Field crop: maize
Growth stage: 2
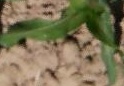
Species: maize